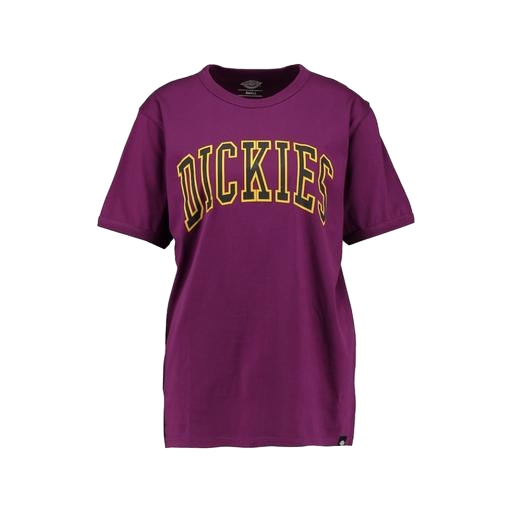
purple vintage crew tee, purple graphic tee, purple shrunken boyfriend tee, white background